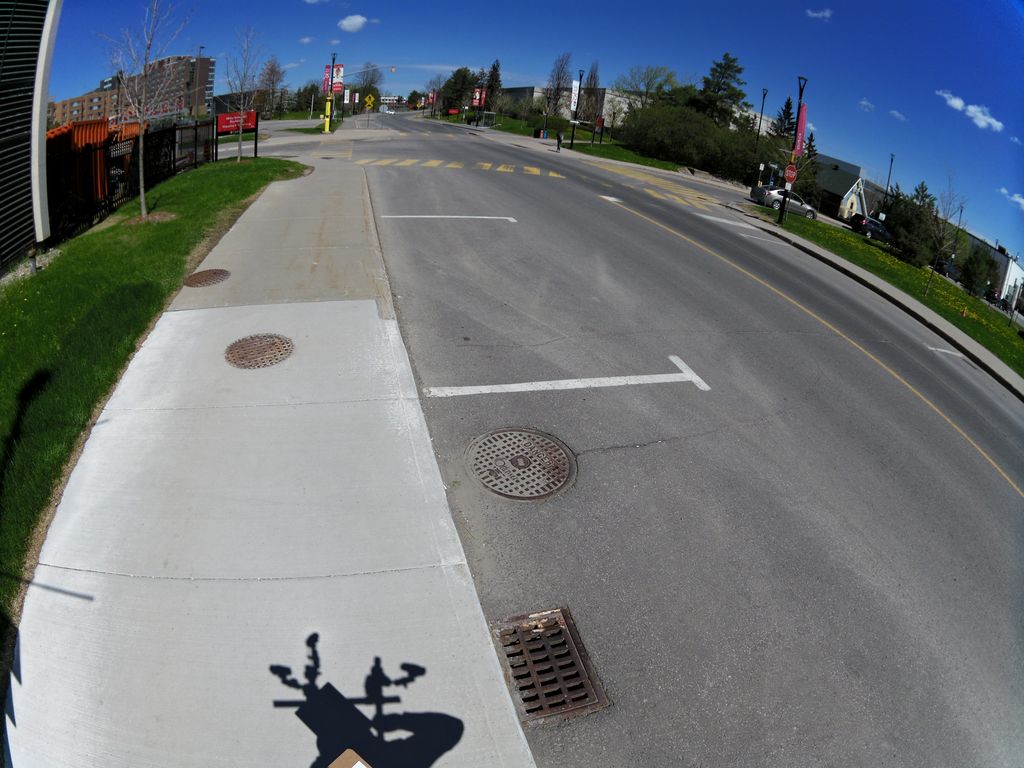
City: ottawa-gatineau